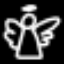
Label: angel